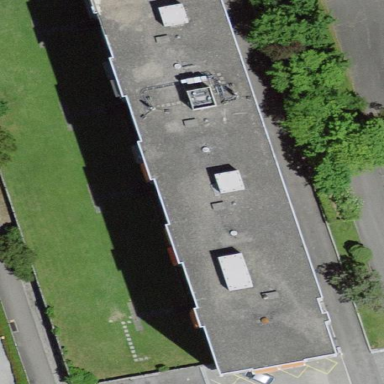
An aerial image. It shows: Apartment building with flat roof.